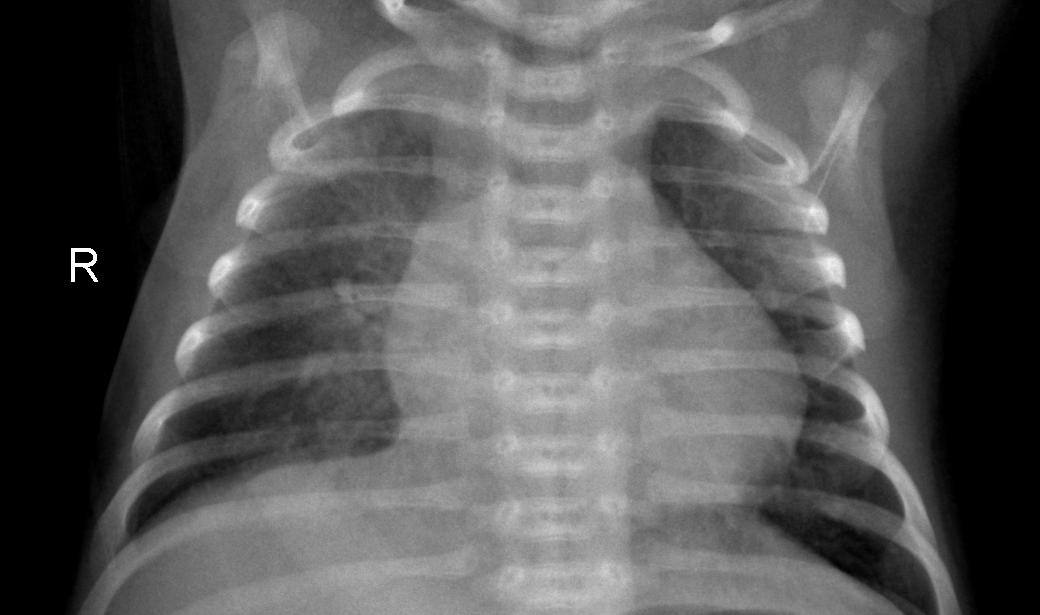
Diagnosis: PNEUMONIA